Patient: sex F, age 65
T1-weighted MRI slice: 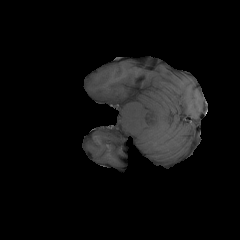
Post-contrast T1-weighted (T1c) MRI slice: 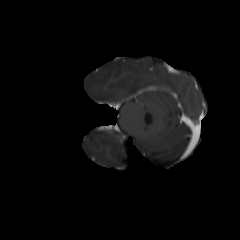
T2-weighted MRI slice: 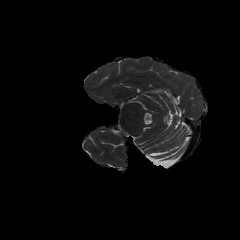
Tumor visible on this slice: no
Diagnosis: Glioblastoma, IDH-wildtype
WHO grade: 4